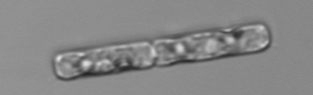
Label: Guinardia_delicatula